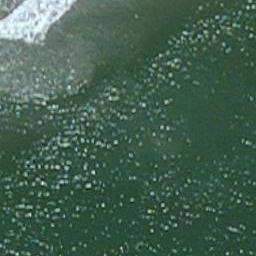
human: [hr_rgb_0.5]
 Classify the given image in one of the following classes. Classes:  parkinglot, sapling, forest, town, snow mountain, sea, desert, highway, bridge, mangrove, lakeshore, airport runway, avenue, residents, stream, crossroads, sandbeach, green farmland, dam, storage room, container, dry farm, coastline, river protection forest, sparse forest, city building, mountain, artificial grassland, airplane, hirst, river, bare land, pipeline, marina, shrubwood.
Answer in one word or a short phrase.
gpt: sea